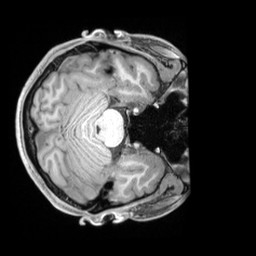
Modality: T1w
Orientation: axial
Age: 18
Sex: male
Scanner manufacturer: siemens
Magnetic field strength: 3 T
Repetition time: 2.2 s
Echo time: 0.00218 s